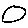
Label: circle